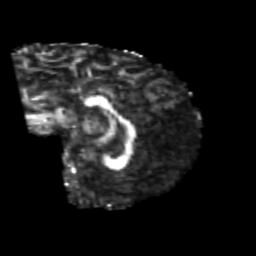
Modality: FA
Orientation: sagittal
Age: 24
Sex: male
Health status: healthy
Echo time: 0.074 s